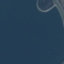
Land use / land cover: SeaLake